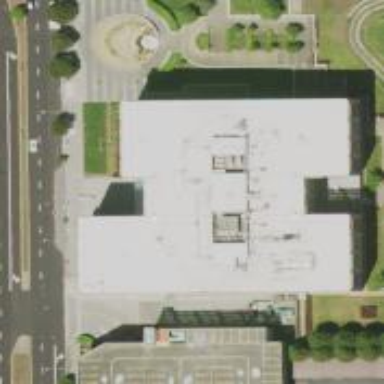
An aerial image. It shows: Commercial building.